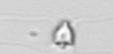
Label: Chaetoceros_didymus